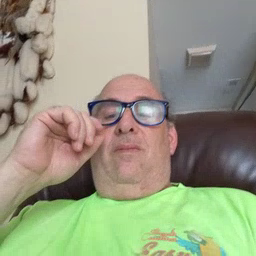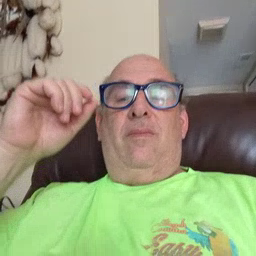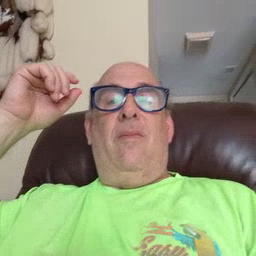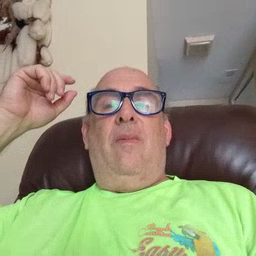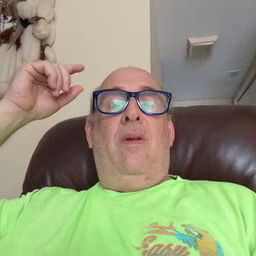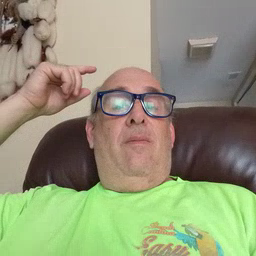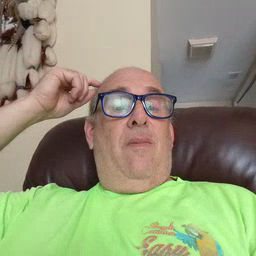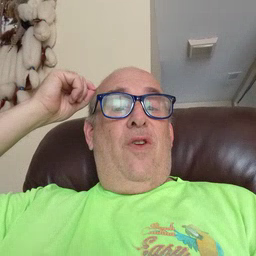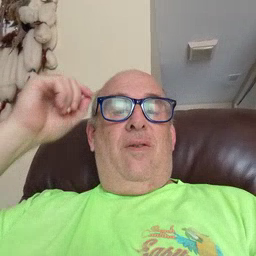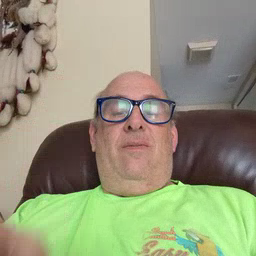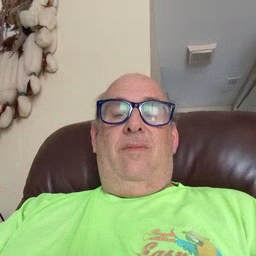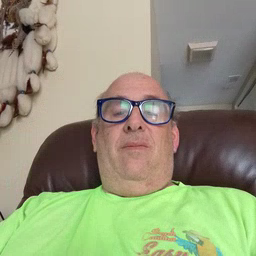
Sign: hair